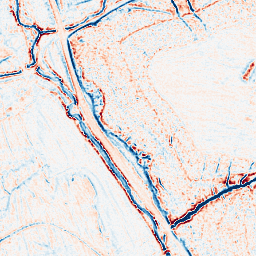
Category: multiscale
Decomposition family: dog_multiscale
Decomposition parameters: sigma_ratio: 1.4
n_scales: 3
base_sigma: 0.5
Upsampling method: linear_exact
Upsampling parameters: scale: 8
Upsampling scale: 8